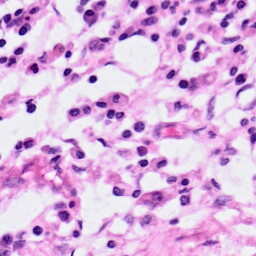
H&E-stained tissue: Pancreatic